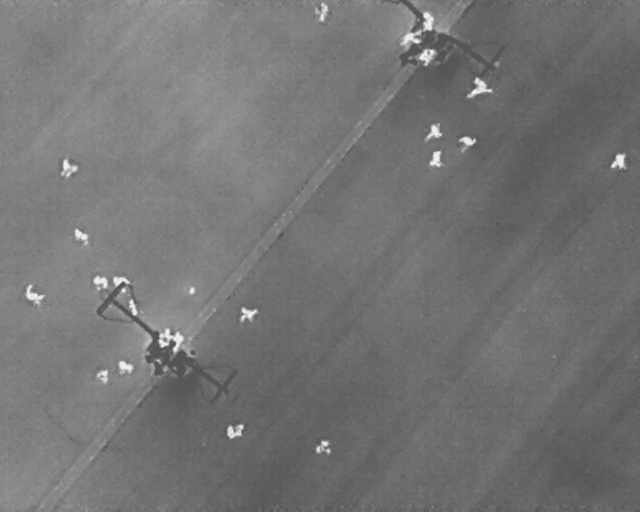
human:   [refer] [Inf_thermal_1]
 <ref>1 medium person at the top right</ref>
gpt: <box>[[71, 26, 74, 29, 2]]</box>

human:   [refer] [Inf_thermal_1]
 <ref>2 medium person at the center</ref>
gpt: <box>[[66, 29, 69, 32, 2], [37, 59, 40, 63, 2]]</box>

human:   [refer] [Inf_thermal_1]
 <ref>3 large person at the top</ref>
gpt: <box>[[48, 0, 51, 4, 2], [63, 5, 65, 10, 161], [65, 23, 69, 27, 2]]</box>

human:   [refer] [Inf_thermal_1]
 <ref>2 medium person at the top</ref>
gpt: <box>[[65, 2, 68, 5, 2], [65, 9, 68, 12, 23]]</box>

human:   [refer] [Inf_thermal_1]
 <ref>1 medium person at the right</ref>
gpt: <box>[[95, 29, 97, 33, 2]]</box>

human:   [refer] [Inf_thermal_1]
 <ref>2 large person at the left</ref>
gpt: <box>[[9, 30, 12, 34, 2], [3, 55, 7, 59, 2]]</box>

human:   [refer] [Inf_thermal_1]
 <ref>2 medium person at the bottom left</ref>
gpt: <box>[[18, 70, 20, 73, 2], [14, 72, 17, 74, 2]]</box>

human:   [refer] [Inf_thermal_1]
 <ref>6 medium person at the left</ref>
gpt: <box>[[11, 44, 13, 47, 2], [14, 53, 16, 56, 2], [17, 53, 20, 57, 2], [19, 59, 22, 61, 163], [25, 65, 29, 67, 2], [24, 64, 26, 67, 2]]</box>